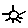
Label: sun